Question: I have the following View which contains two buttons and a date picker and I am using AutoLayout.

Both buttons have 0 space for bottom, top, leading and trailing edge. How can I set constraints to the buttons so that they look like in the picture.
I tried setting 0 for leading, trailing, bottom and top and set fixed height, but one buttons has the width bigger than the other one.
I want them to have same width. Any ideas how can fix this ?
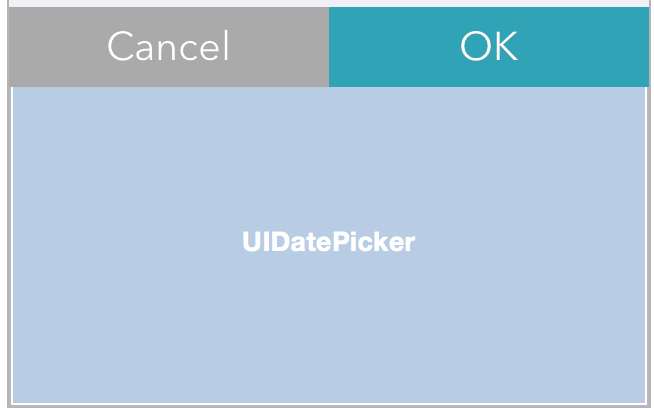
Answer: Ctrl + Drag from one button to the other and add the Equal Width constraint.